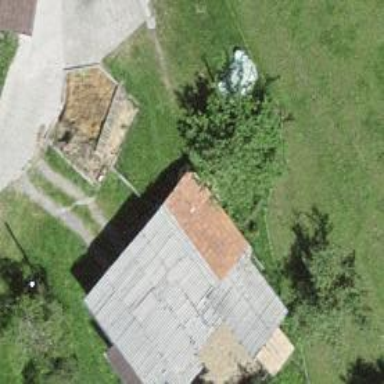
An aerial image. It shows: Barn.